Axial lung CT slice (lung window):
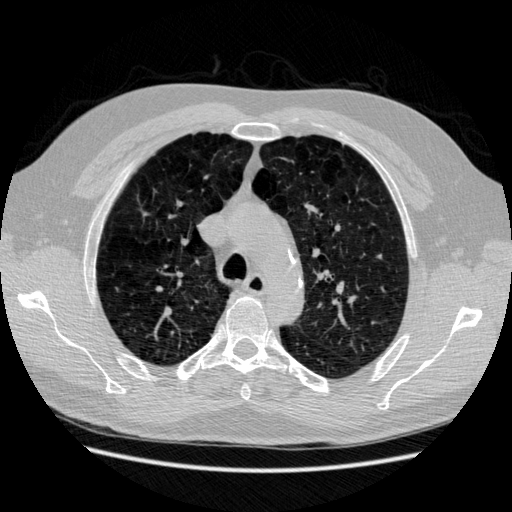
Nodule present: no